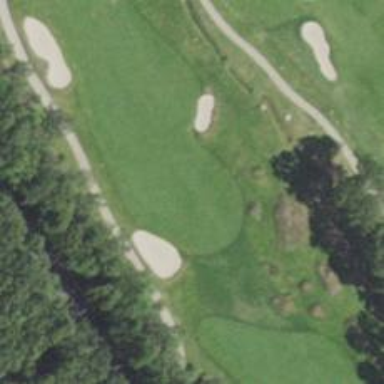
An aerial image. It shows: View of golf hole.